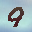
Label: 9